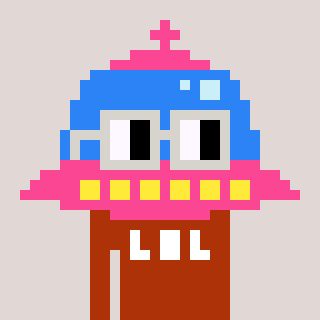
a pixel art character with square light gray glasses, a ufo-shaped head and a hotbrown-colored body on a warm background